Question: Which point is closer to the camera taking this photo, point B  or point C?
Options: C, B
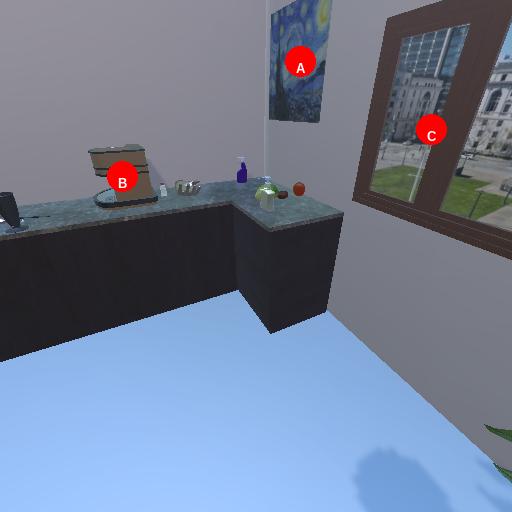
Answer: C